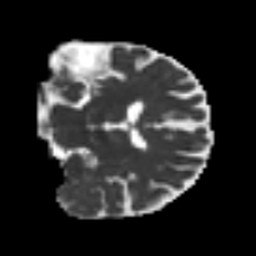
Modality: MD
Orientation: coronal
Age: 49
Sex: female
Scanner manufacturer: siemens
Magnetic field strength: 3 T
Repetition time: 4.987 s
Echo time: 0.0792 s